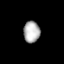
Tissue: lung
Cell type: Epithelial cells
Senescence score: 0.237
Nuclear area (px): 346
Mean DAPI intensity: 176.454